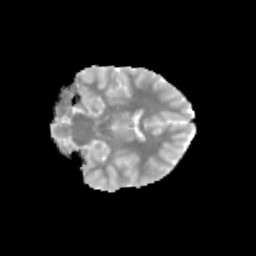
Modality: MD
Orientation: coronal
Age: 11
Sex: female
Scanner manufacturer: siemens
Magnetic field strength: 3 T
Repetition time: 3.8 s
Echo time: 0.07 s